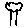
Label: tree